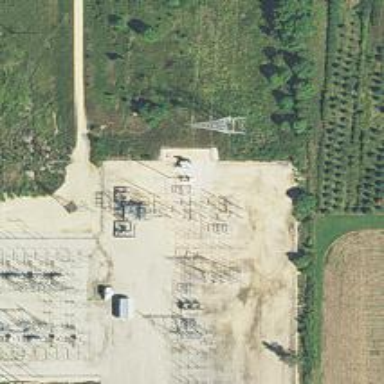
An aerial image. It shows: Switch used for power control.